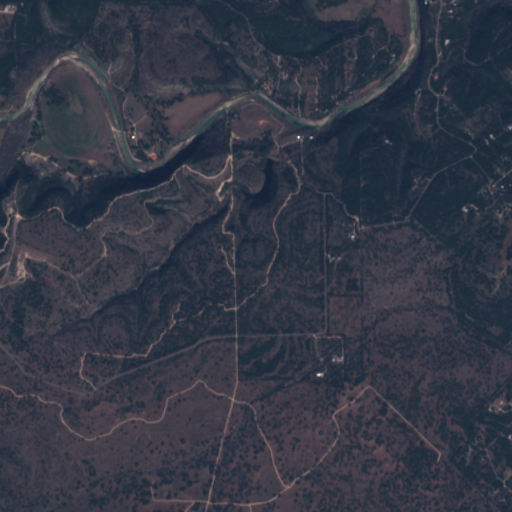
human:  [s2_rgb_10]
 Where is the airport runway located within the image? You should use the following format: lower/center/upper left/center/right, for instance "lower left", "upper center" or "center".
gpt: The airport runway is located in the upper left of the image.
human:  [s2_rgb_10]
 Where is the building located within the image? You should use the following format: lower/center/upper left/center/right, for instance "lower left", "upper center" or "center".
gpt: There is no building in the image.